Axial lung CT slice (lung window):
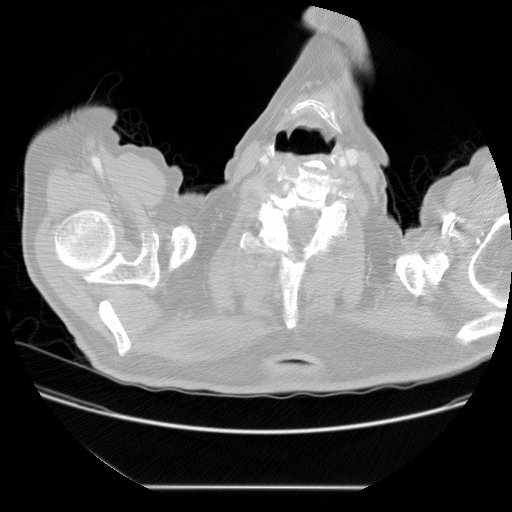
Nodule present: no